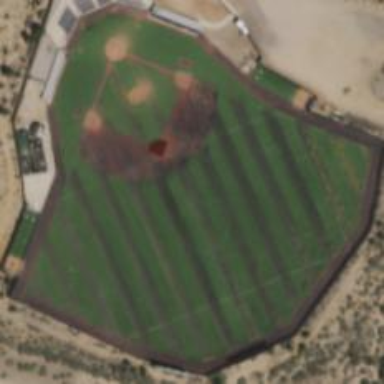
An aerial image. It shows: Baseball pitch for leisure land.